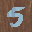
Label: 5